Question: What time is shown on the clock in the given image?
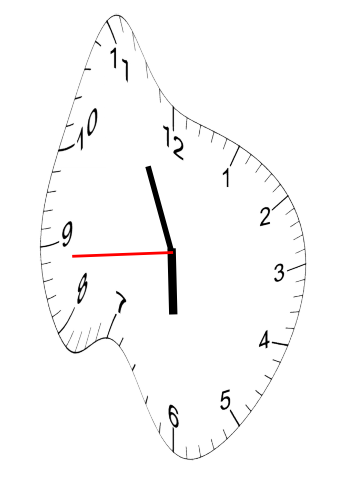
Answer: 05:55:44